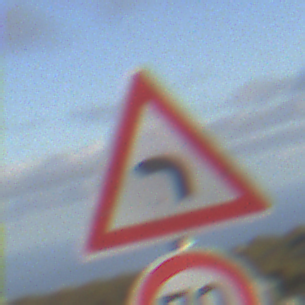
Verkehrszeichen: KurveLinks
Zusatzzeichen unten: Geschwindigkeit70
Umgebung: Outdoor, Nature
Tageszeit: SunriseSunset
Wetter: PartlyCloudy
Licht: Natural
Jahreszeit: NotSpecified
Kontrast: HighContrast